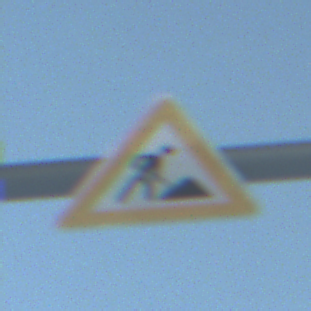
Verkehrszeichen: Arbeitsstelle
Umgebung: Outdoor, Nature
Tageszeit: SunriseSunset
Wetter: Clear
Licht: Natural
Jahreszeit: Winter
Kontrast: LowContrast